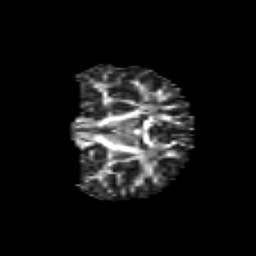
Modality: FA
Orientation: coronal
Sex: male
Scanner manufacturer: siemens
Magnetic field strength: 3 T
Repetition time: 5 s
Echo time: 0.071 s